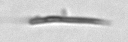
Label: fiber